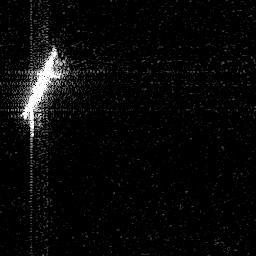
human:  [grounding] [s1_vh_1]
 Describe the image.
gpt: In the satellite image, there is  <ref>1 large ship </ref> <box>[[7, 23, 21, 47, 0]]</box> located at left.